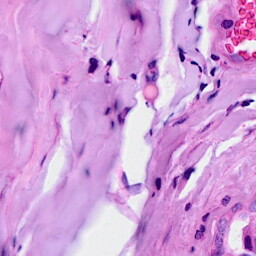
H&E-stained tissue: Breast